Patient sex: M
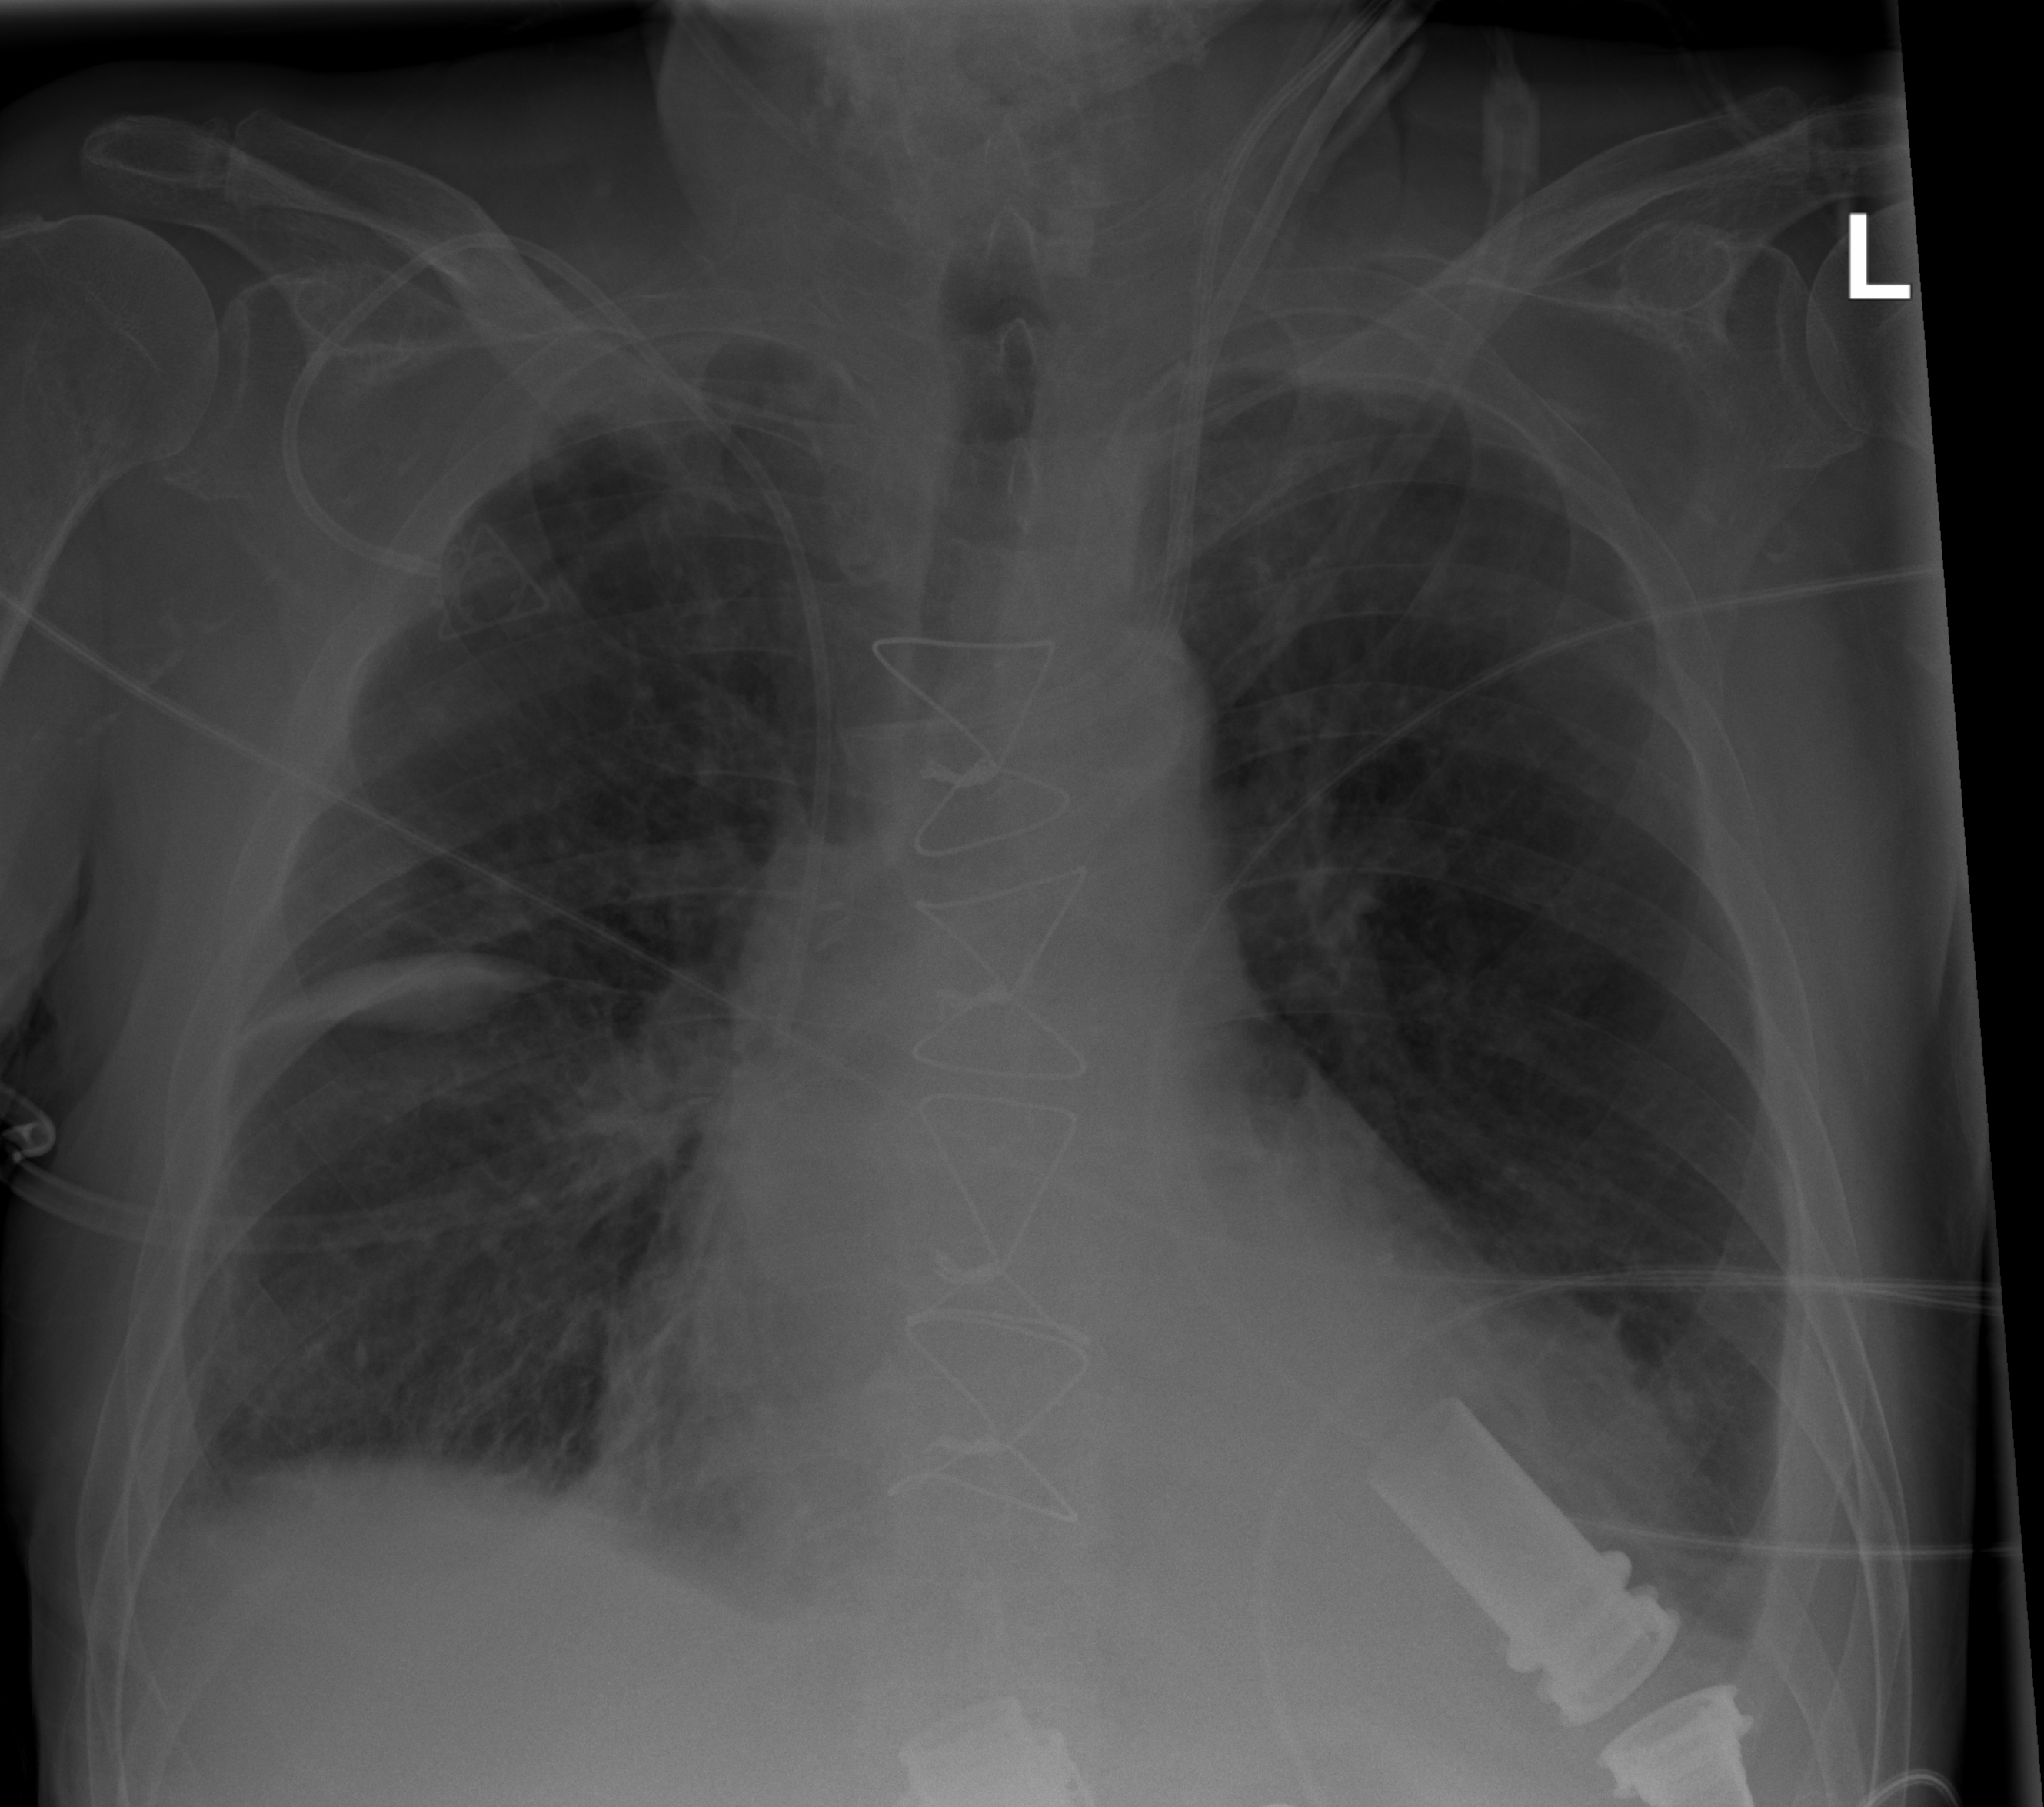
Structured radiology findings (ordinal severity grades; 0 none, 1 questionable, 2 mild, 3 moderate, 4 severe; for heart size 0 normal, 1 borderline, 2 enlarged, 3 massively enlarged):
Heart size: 2
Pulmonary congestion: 2
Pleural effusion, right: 2
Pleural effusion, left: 2
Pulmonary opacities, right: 2
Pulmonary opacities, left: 0
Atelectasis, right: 2
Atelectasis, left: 2